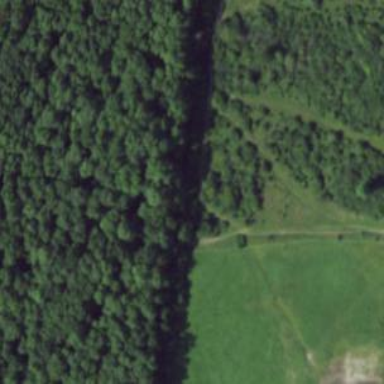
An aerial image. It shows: Bridleway.